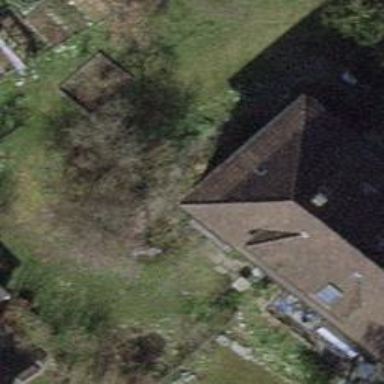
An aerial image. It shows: Semidetached house with hipped roof.